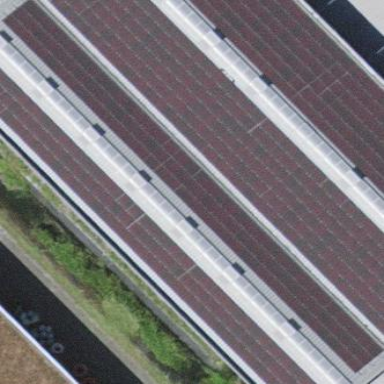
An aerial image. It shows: Solar power generator.